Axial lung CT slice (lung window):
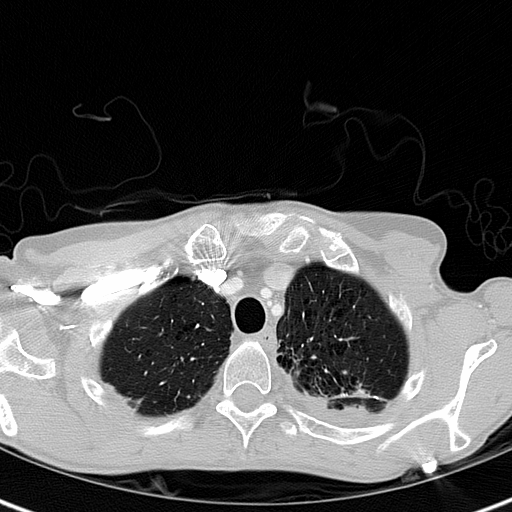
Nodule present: no